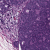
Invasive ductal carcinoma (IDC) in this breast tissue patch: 0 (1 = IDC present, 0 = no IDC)